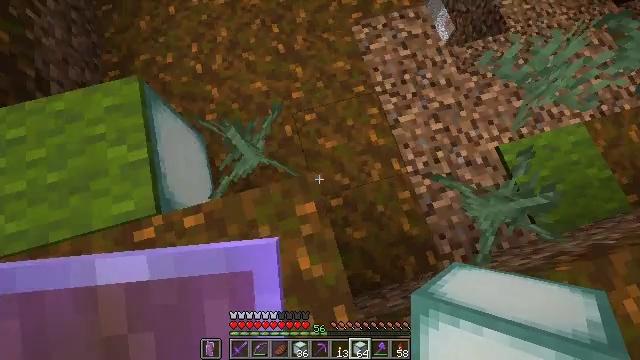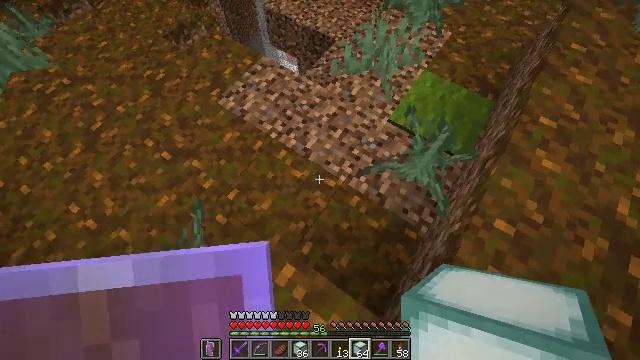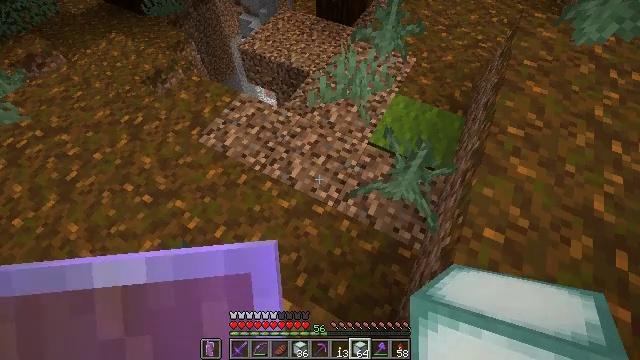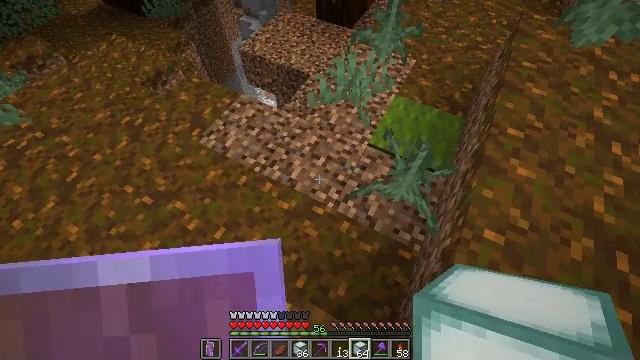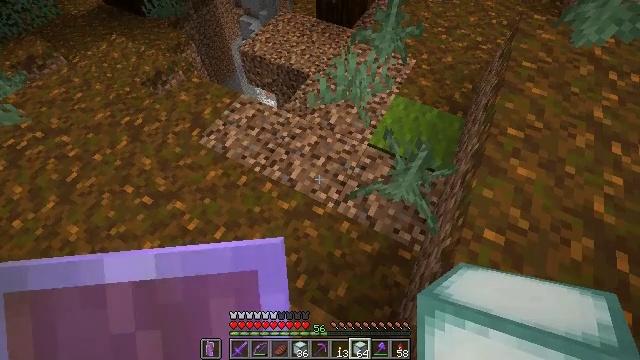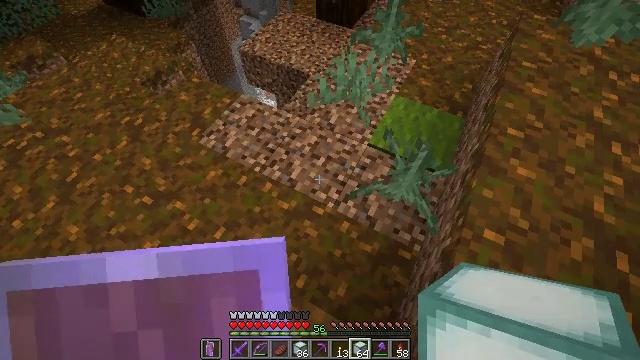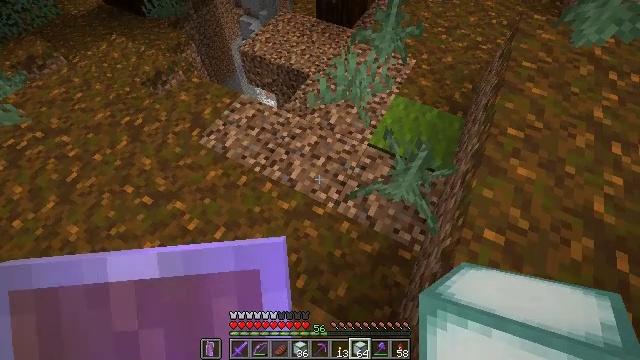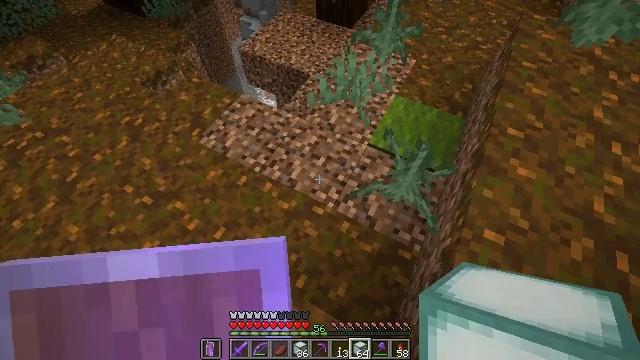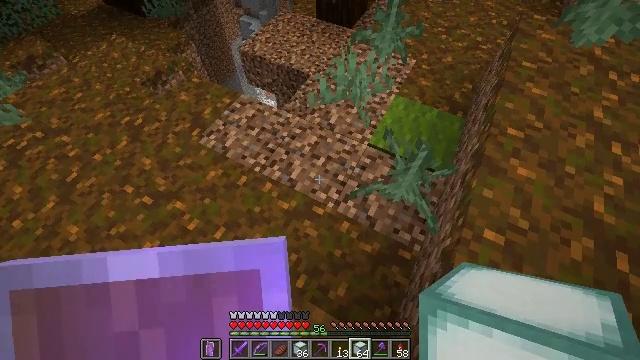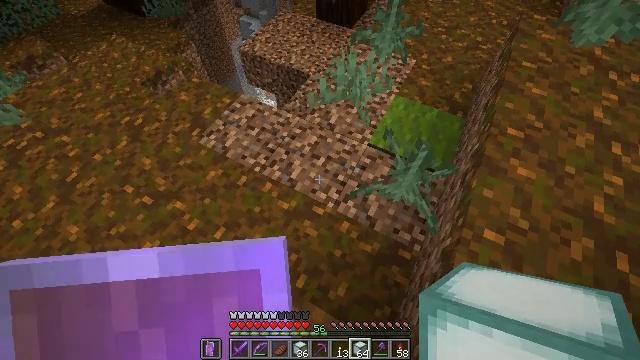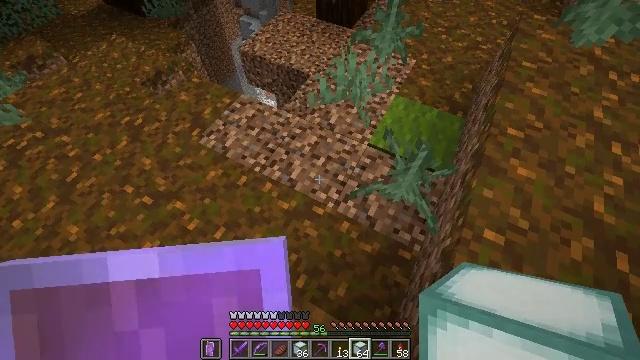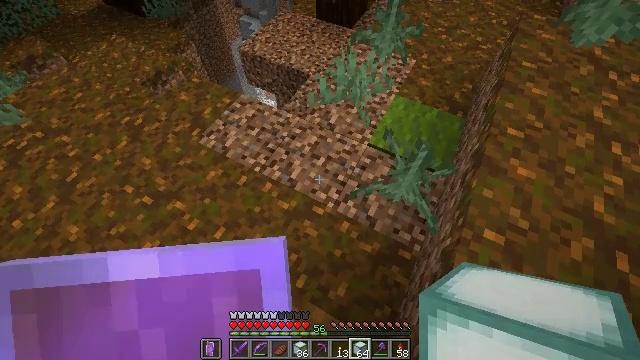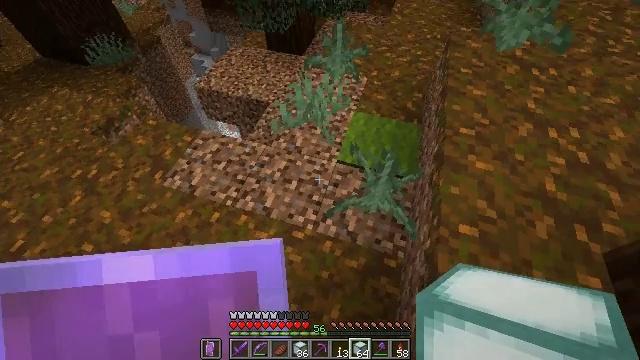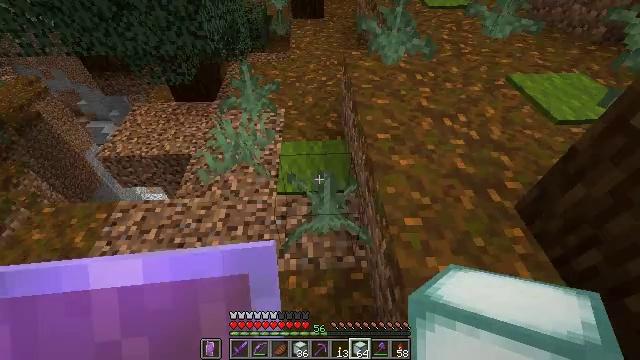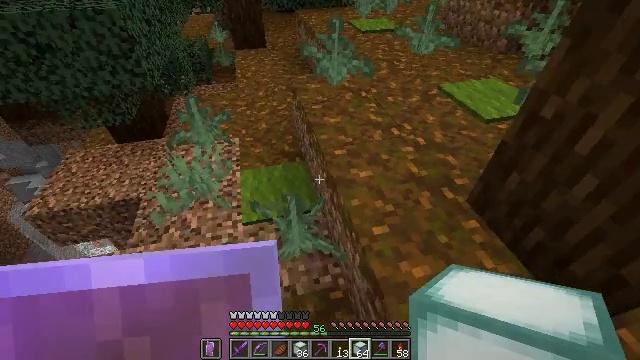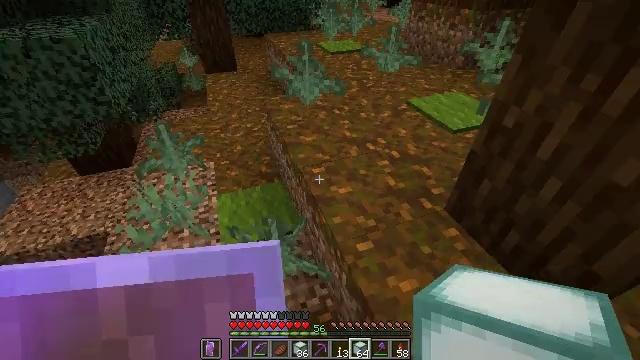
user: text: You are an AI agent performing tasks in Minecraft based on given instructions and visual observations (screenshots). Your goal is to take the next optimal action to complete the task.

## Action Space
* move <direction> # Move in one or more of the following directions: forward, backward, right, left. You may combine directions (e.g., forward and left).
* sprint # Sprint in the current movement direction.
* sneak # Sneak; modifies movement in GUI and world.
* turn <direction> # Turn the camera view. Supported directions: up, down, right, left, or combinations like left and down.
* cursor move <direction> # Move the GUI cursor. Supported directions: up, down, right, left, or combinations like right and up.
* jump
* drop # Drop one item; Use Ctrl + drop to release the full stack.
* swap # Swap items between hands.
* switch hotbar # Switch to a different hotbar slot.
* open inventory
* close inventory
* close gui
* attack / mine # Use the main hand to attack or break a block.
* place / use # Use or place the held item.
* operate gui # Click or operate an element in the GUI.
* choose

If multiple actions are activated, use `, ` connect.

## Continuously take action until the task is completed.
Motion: motion action
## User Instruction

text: Break the green carpet for reuse.
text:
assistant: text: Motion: turn right and up
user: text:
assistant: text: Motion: turn right and up
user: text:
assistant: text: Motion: no_op
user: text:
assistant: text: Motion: no_op
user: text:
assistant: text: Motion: no_op
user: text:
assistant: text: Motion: no_op
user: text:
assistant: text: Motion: no_op
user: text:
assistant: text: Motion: no_op
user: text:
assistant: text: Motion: no_op
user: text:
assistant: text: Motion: no_op
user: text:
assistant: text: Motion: no_op
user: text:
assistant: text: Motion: turn right and up
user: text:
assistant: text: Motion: turn right and up
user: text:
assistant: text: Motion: turn right and up
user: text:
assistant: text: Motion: move forward, turn right and up
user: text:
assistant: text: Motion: move forward, turn right and up
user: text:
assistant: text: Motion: move forward, turn right
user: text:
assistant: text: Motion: move forward, turn right
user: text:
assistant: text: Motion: move forward
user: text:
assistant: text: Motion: move forward and move right
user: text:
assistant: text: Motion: move forward and move right, turn left and down
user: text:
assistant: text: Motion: move forward and move right, turn left and down
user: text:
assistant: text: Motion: move forward, turn left and down
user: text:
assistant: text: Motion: turn left and down
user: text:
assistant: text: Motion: turn left
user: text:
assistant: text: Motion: no_op
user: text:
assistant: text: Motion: turn left
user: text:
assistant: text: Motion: turn left and down
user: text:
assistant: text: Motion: no_op
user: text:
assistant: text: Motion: no_op